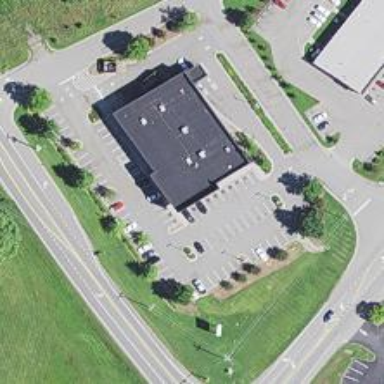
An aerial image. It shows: Pharmacy providing healthcare services.